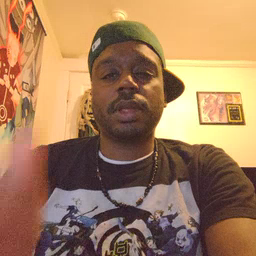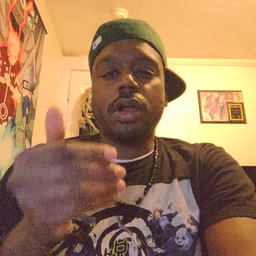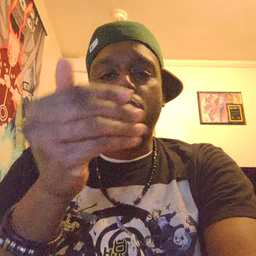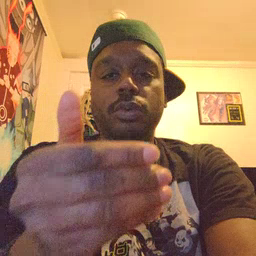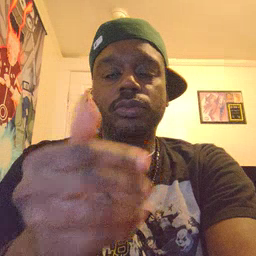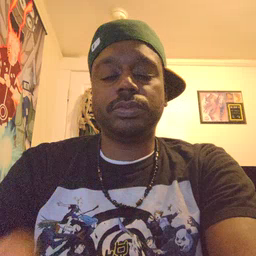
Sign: close